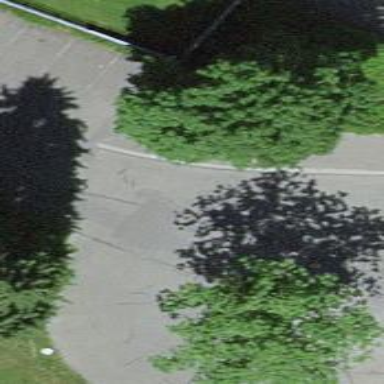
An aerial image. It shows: Residential road with asphalt surface and separate sidewalk.